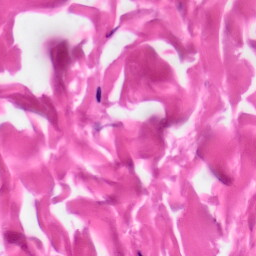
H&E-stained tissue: Skin